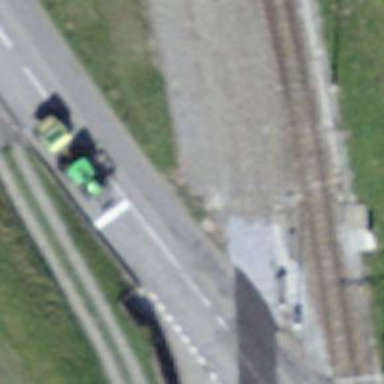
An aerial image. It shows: Disused railway yard with one track.